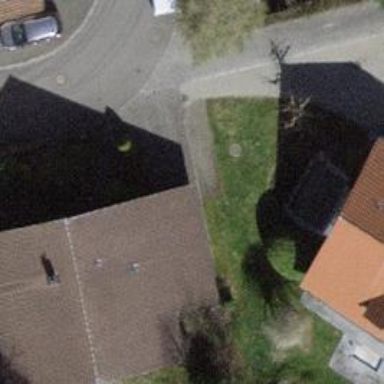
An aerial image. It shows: Building with tiled roof.